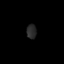
Tissue: lung
Cell type: Epithelial cells
Senescence score: 0.2274
Nuclear area (px): 139
Mean DAPI intensity: 40.691